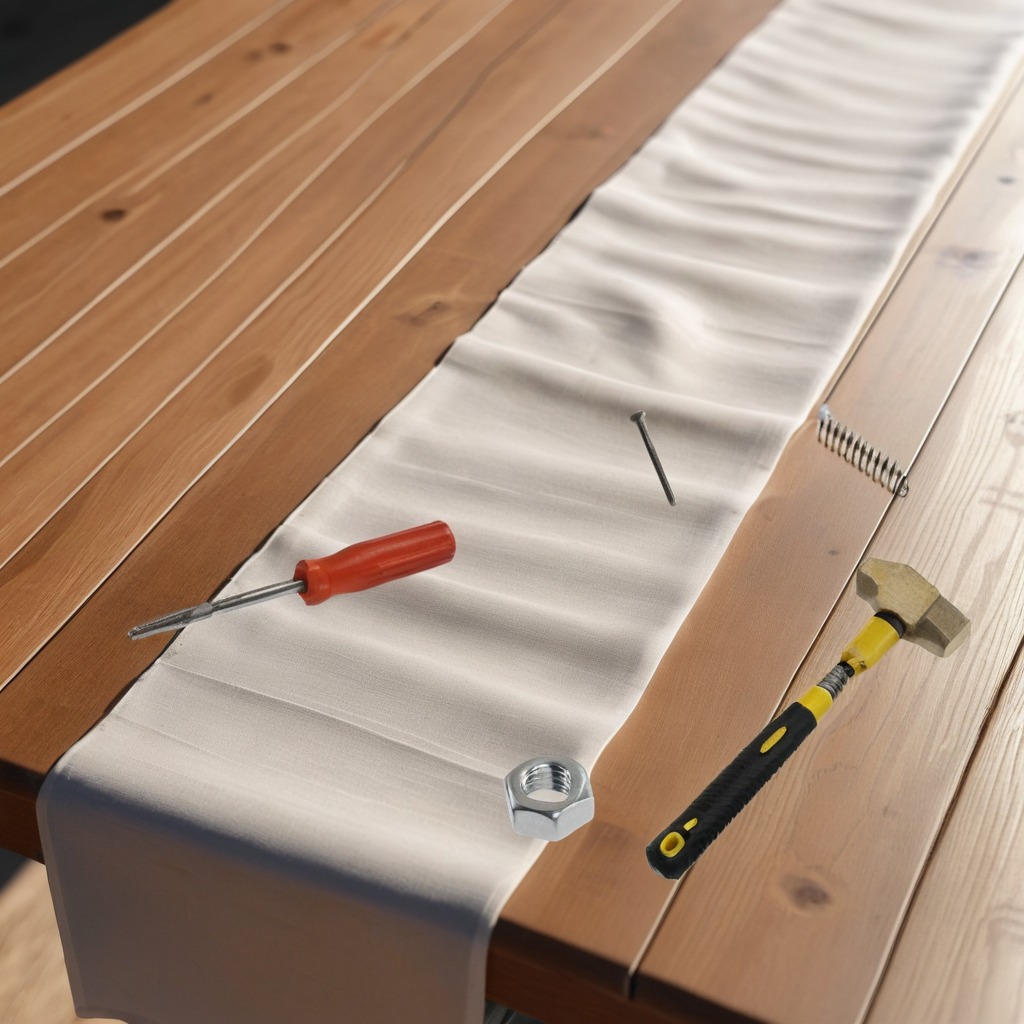
A hammer, an iron nail, a coiled metal spring, a screwdriver, and a metal nut are lying on the wooden table.